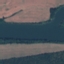
Land use / land cover class: River